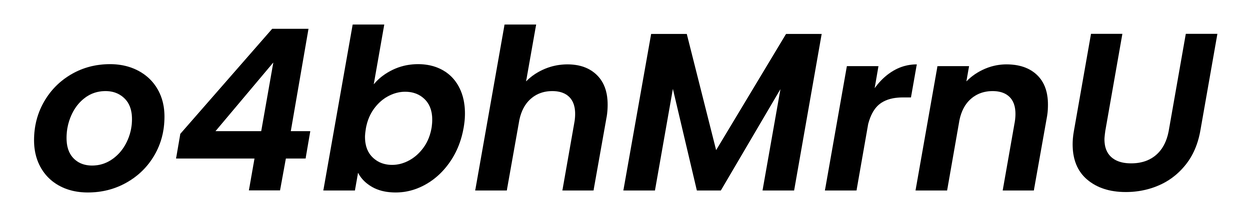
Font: Poppins-SemiBoldItalic